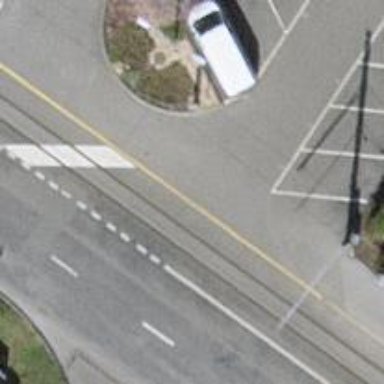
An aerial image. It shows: Railway level crossing.